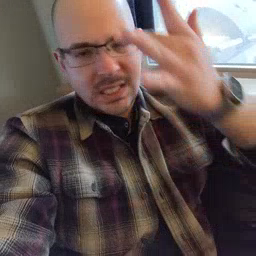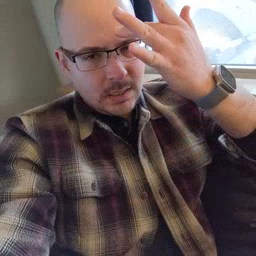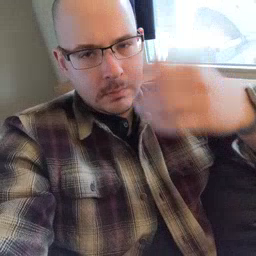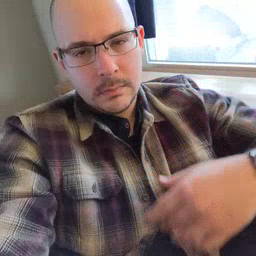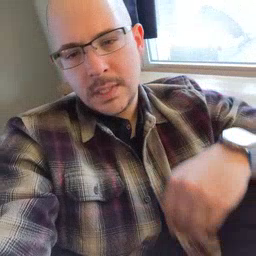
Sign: sick